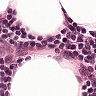
Metastatic tissue present: no